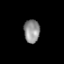
Tissue: prostate
Cell type: T cells
Senescence score: 0.3405
Nuclear area (px): 359
Mean DAPI intensity: 143.565